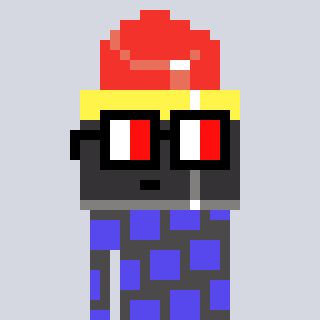
a pixel art character with square glasses with black frames and red eyes, a lipstick-shaped head and a grayscale-colored body on a cool background